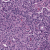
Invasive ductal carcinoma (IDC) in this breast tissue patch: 1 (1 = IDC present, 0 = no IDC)